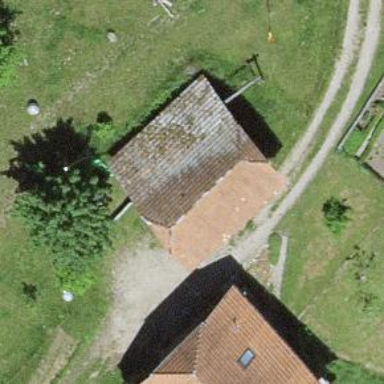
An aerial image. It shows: Barn.